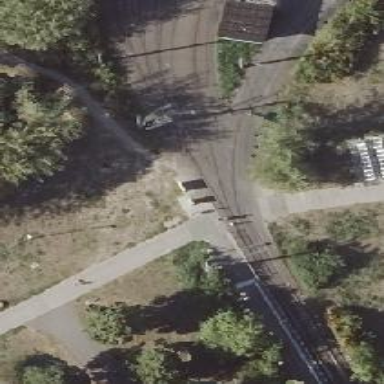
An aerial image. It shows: Uncontrolled tram crossing.